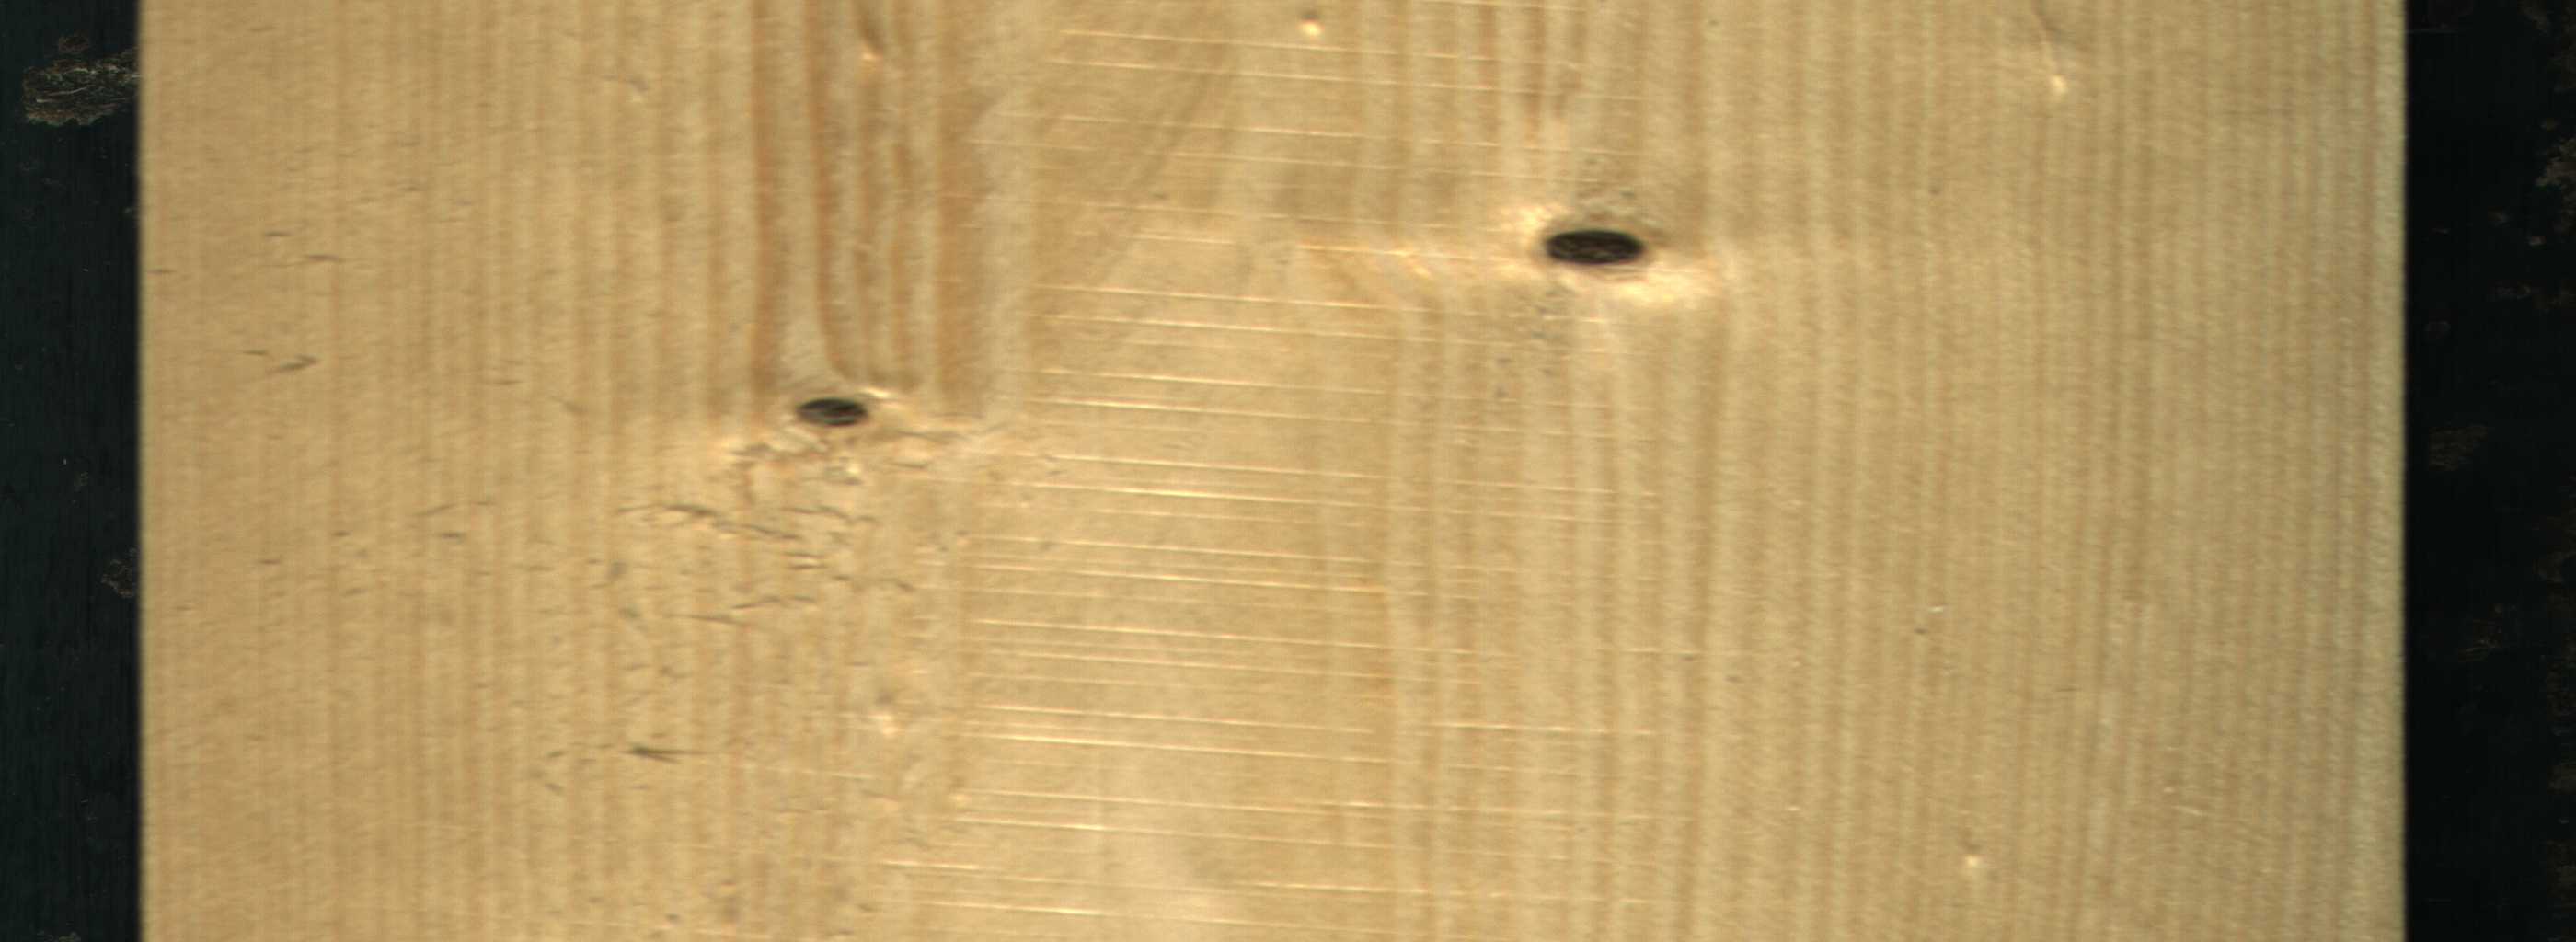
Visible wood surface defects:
Dead_Knot
Dead_Knot